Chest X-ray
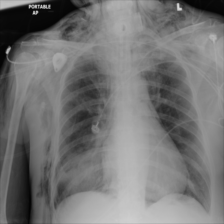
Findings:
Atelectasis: negative
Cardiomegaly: negative
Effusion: negative
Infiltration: negative
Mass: negative
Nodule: negative
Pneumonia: negative
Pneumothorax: negative
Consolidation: negative
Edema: negative
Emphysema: negative
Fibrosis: negative
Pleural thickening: negative
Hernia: negative